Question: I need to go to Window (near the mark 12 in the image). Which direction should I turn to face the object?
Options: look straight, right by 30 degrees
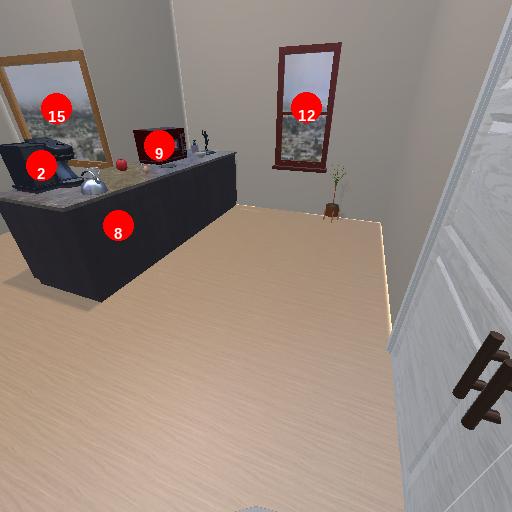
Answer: look straight